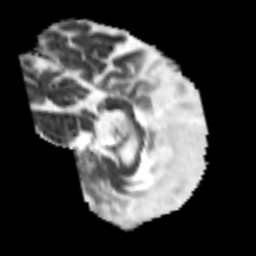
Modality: MD
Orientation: sagittal
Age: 55
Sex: male
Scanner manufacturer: siemens
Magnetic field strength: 3 T
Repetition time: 7.3 s
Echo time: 0.087 s